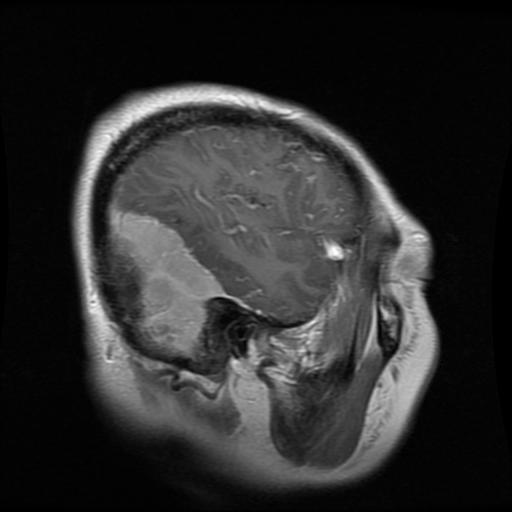
Label: meningioma